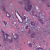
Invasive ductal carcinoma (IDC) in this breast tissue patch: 1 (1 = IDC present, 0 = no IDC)